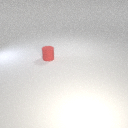
small red rubber cylinder